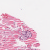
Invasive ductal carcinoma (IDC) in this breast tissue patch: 1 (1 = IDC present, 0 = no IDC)